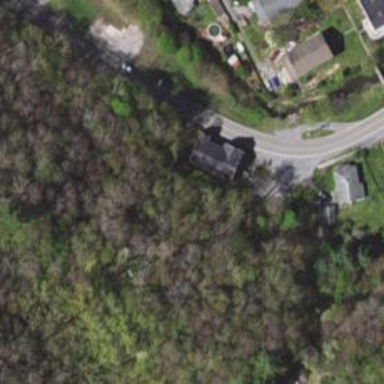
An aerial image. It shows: Secondary road.